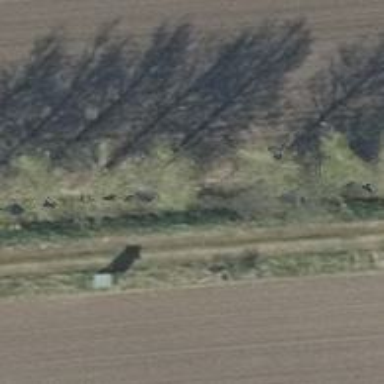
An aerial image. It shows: Row of deciduous broadleaved trees.